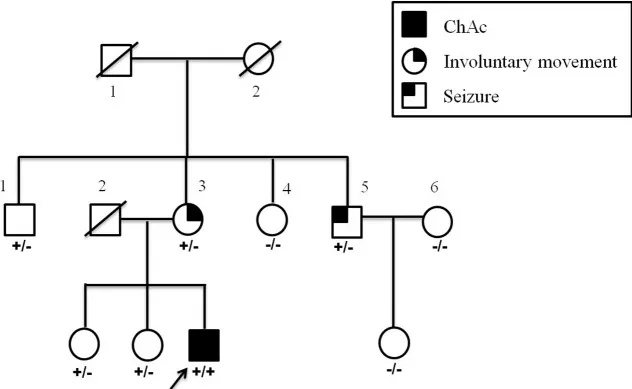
Pedigree of the present family. Blackened symbol indicates individuals with ChAc; blackened symbols at the upper left and upper right indicate involuntary movements and seizures, respectively. The combinations of plus and minus signs indicate the genotypes of VPS13A; a plus sign (+) indicates the c.8823C > G mutant allele of VPS13A, and a minus sign (-) indicates the normal VPS13A allele.
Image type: radiology (x_ray)